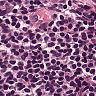
Metastatic tissue present: no